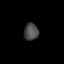
Tissue: lung
Cell type: Others
Senescence score: 0.212
Nuclear area (px): 243
Mean DAPI intensity: 73.35